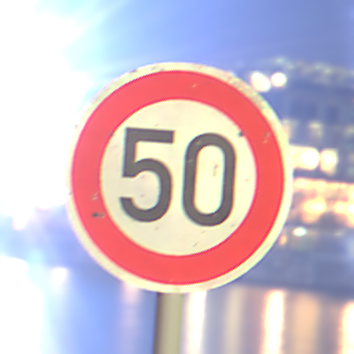
Verkehrszeichen: Geschwindigkeit50
Umgebung: Outdoor, Urban
Tageszeit: Night
Wetter: PartlyCloudy
Licht: Artificial
Jahreszeit: NotSpecified
Kontrast: HighContrast